Interaction volume radius: 5 \u00c5
Interaction volume height: 25 \u00c5
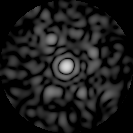
Disorder parameter: 0.8242